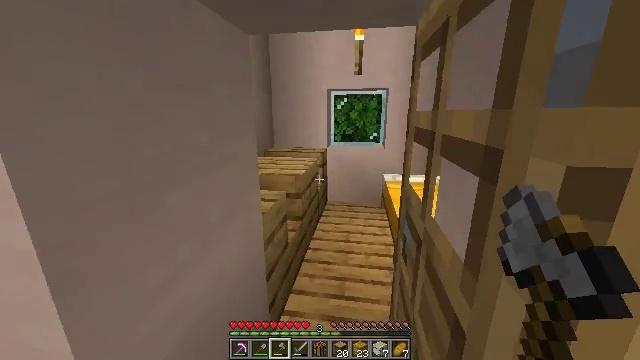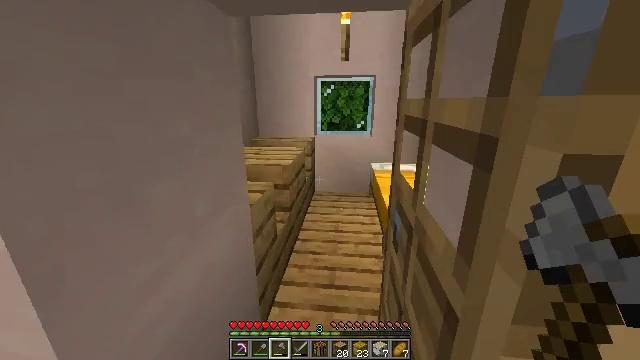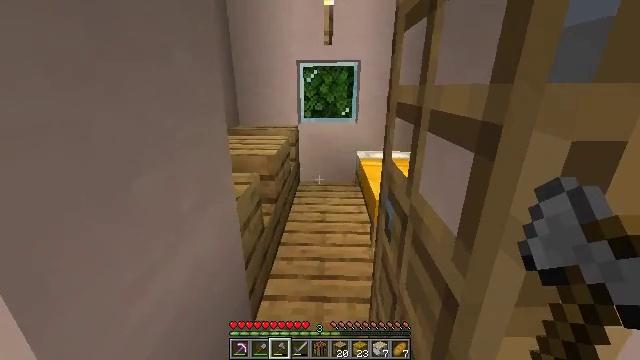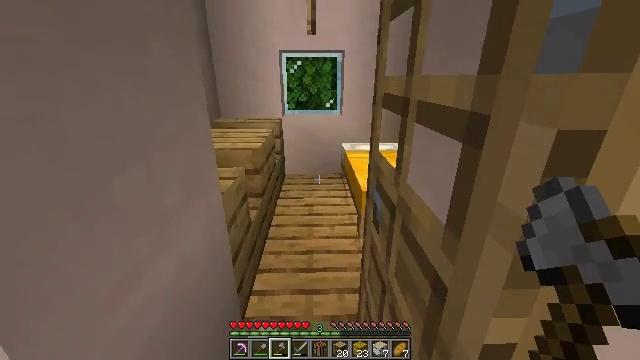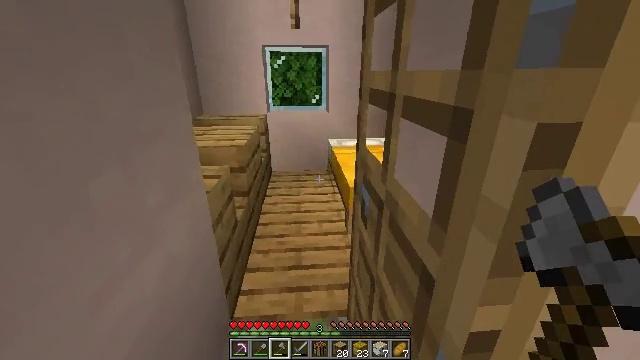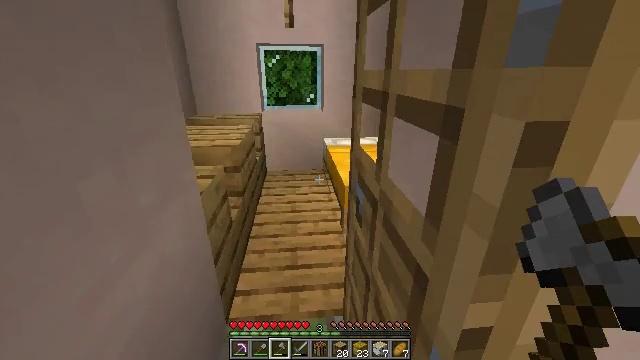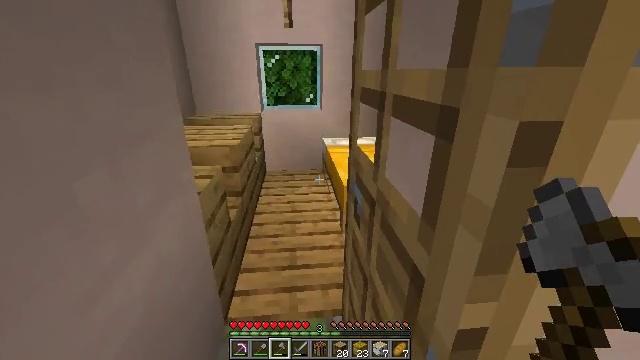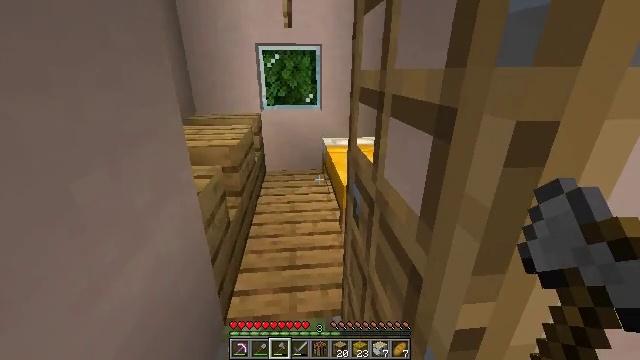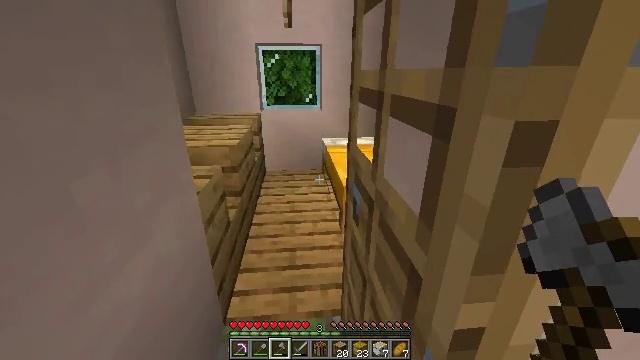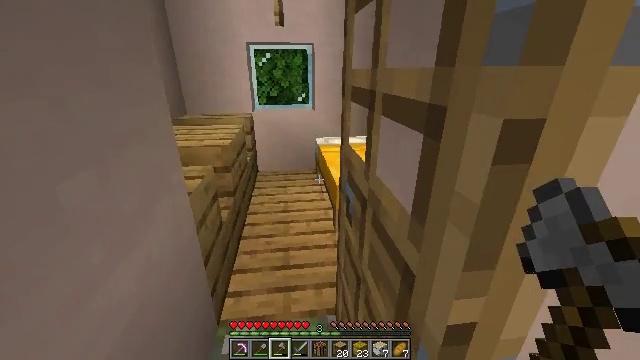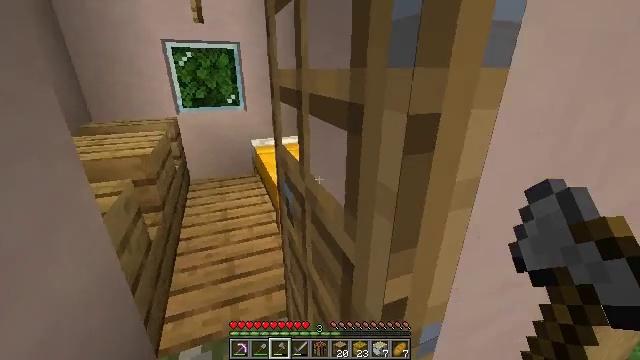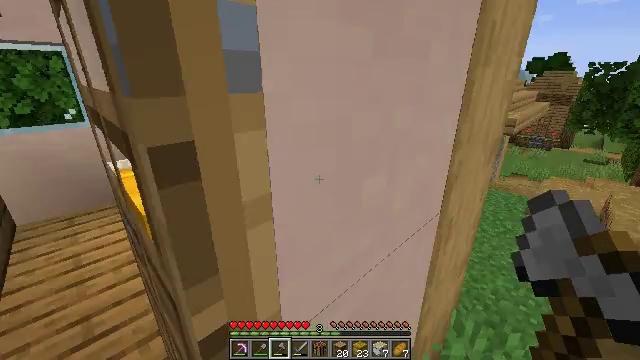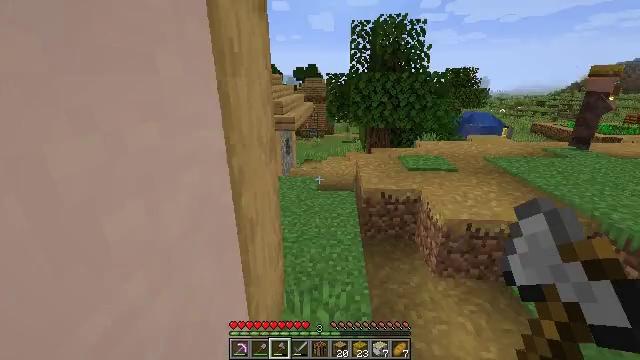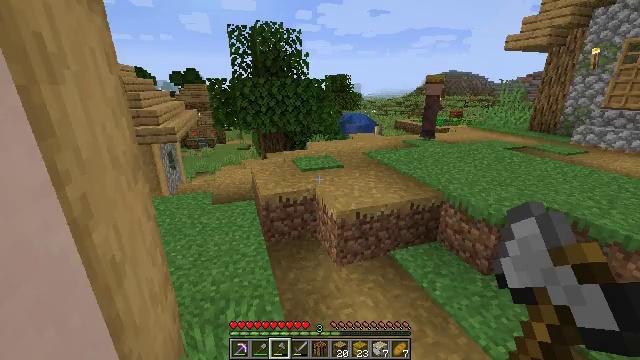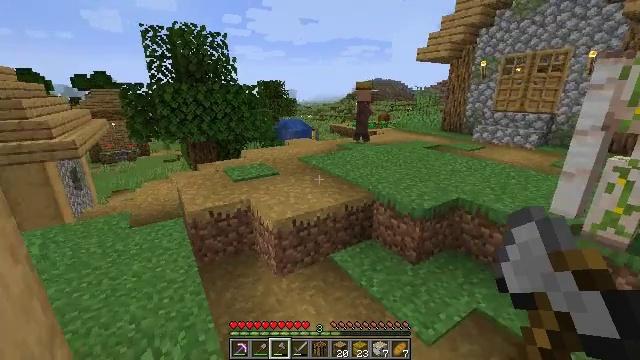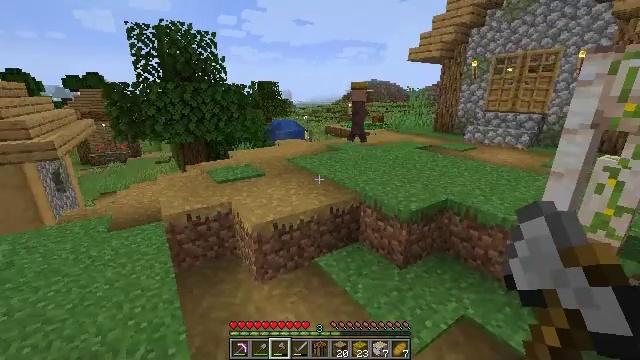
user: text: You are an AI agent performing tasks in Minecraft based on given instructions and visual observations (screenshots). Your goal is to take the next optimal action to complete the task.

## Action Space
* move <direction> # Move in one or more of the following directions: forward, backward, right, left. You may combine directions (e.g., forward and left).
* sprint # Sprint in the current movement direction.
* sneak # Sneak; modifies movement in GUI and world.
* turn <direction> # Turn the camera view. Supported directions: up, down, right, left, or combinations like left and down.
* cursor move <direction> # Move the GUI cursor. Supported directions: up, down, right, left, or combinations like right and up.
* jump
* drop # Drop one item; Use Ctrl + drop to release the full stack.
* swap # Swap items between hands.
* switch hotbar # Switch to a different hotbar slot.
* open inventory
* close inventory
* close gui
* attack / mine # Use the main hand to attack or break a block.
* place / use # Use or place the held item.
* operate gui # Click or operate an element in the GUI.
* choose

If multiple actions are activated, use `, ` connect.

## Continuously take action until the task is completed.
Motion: motion action
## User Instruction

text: Mine the smooth stone.
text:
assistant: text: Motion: move forward, turn right and down
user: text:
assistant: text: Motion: move forward, turn right and down
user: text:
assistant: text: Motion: move forward, turn right and down
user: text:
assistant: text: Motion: move forward, turn right
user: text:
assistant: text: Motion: move forward, turn right
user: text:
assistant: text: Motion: no_op
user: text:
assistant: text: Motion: no_op
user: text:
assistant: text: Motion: no_op
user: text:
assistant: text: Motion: turn right
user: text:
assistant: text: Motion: move right, turn right
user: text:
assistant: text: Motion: move right, turn right and up
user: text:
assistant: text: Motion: move right, turn right and up
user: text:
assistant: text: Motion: move right, turn right and up
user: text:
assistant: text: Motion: move forward and move right, turn right and up
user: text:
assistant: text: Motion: move forward and move right
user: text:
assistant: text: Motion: move forward and move right
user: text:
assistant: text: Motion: move forward and move right
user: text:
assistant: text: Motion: move forward and move right
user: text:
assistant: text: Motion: move forward and move right
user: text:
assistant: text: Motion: move forward
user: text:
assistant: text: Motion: move forward
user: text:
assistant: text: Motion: move forward, turn right
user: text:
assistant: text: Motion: move forward, turn right
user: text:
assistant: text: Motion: move forward
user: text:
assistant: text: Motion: move forward
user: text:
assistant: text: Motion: move forward, turn right
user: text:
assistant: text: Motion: move forward, turn right
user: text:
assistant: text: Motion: move forward, turn right, jump
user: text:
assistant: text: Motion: move forward, turn right, jump
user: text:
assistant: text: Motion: move forward, turn right, jump